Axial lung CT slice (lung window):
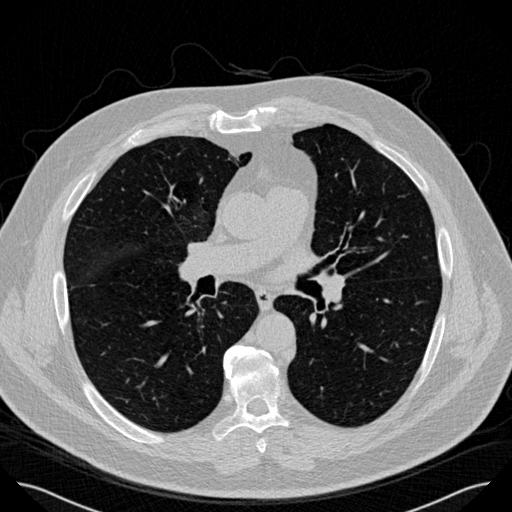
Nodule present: no